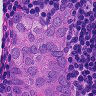
Metastatic tissue present: yes